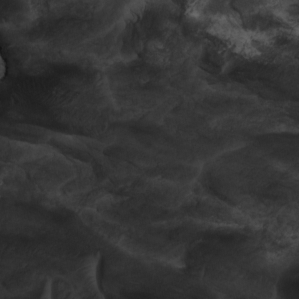
Label: non_frost